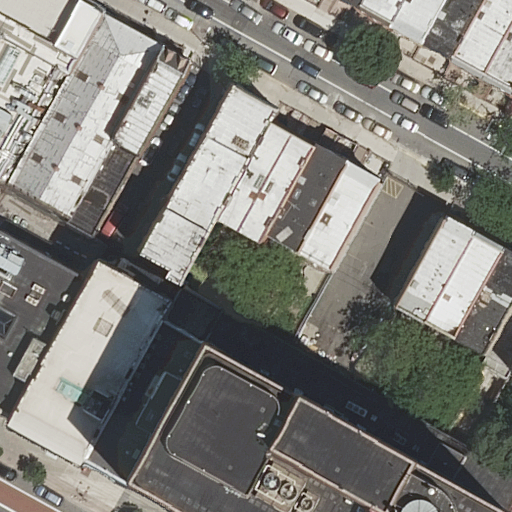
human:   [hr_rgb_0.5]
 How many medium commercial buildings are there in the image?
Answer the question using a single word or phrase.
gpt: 0

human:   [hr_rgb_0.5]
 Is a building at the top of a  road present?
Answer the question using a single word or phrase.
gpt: yes

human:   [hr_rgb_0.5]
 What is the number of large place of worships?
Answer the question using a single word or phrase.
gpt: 0

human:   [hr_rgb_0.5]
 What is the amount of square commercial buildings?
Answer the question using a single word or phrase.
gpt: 0

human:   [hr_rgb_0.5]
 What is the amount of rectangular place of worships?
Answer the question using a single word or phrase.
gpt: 1

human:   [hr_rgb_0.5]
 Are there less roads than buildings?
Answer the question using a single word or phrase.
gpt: yes

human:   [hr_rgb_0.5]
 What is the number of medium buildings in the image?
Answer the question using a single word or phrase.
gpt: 11

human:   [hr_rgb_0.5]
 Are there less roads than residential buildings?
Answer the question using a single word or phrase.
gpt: yes

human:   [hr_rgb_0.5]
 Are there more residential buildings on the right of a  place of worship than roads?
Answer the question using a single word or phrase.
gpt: yes

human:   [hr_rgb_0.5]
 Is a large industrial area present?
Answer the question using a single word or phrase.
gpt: no

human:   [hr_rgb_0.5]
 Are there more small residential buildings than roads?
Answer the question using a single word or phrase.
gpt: yes

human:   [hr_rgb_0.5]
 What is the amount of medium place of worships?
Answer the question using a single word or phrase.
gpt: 1

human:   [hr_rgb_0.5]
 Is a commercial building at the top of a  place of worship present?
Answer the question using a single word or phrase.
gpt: no

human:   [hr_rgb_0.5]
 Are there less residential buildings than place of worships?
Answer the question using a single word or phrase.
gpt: no

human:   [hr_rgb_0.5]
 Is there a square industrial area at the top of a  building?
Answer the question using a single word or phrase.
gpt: no

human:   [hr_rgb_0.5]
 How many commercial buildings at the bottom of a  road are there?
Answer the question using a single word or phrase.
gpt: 0

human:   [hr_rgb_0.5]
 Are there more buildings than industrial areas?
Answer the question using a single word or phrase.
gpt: yes

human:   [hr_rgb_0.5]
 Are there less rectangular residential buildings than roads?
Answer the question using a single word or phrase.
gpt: no

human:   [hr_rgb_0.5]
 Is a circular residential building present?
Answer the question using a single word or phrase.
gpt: no

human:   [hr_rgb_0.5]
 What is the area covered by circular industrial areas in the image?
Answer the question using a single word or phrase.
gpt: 0m2

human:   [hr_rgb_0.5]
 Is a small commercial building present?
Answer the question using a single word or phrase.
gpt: no

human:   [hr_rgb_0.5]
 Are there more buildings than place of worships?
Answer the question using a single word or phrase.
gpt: yes

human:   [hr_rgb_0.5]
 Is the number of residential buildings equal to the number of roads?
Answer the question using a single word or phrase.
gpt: no

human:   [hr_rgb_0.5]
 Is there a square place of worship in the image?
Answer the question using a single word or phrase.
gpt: no

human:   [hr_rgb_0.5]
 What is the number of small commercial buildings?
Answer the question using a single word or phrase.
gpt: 0

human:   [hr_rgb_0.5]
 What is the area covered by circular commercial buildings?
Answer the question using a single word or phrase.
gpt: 0m2

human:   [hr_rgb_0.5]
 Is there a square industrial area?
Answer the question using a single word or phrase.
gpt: no

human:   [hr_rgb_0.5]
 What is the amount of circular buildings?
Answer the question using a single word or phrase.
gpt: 0

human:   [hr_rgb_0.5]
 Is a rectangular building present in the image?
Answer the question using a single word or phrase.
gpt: yes

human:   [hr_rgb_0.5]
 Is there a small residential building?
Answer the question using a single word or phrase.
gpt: yes

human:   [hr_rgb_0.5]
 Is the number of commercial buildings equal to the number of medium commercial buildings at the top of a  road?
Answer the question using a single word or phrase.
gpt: yes

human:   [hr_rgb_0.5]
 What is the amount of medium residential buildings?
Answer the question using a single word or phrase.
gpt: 11

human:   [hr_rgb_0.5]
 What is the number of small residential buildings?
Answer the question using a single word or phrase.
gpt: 5

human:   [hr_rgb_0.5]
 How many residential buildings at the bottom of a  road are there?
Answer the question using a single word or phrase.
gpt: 13

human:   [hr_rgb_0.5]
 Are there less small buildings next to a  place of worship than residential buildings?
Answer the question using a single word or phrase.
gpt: yes

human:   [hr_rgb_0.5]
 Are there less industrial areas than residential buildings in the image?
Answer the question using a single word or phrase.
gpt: yes